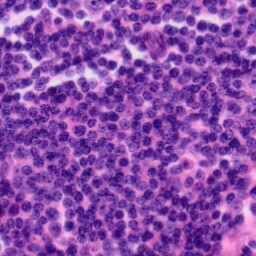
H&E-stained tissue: Tonsil